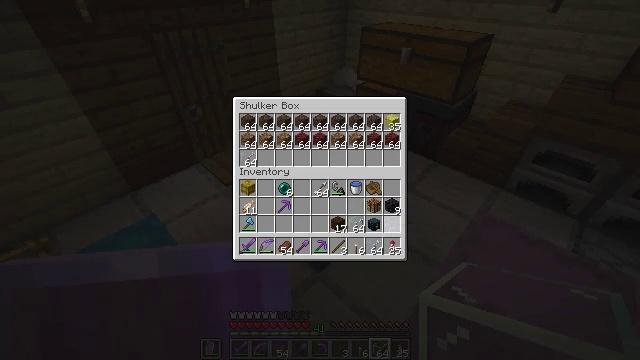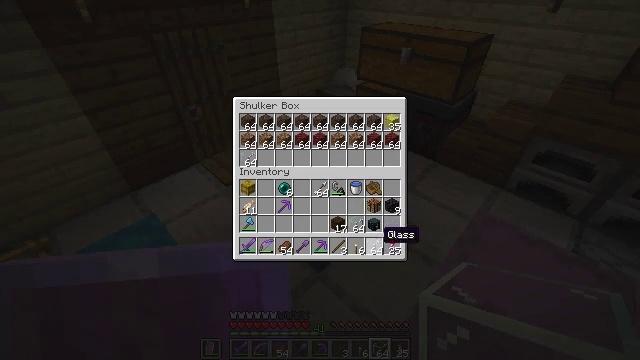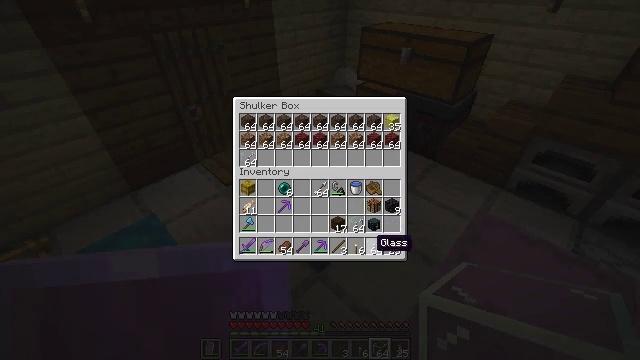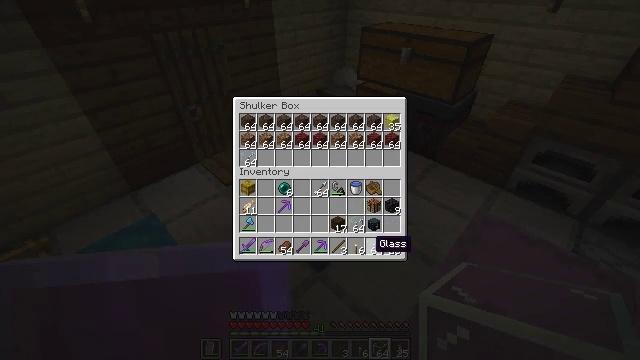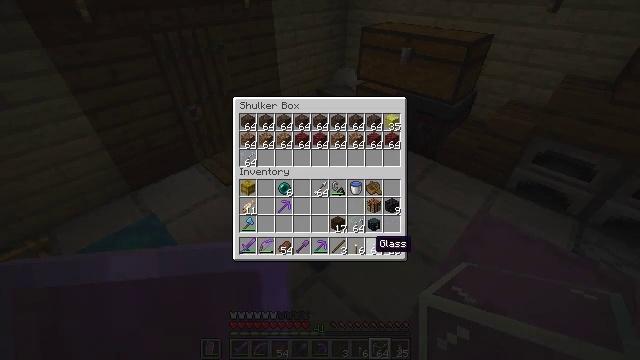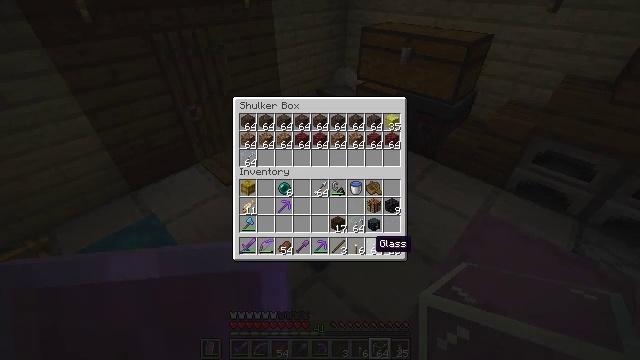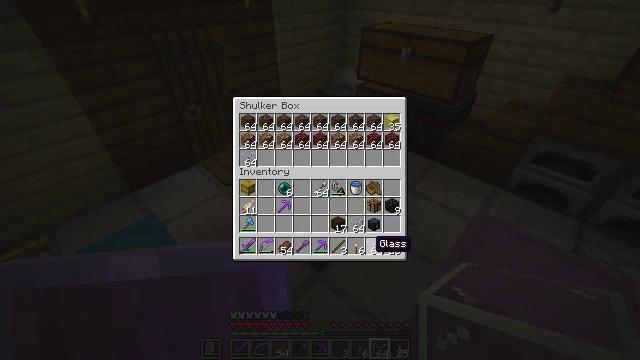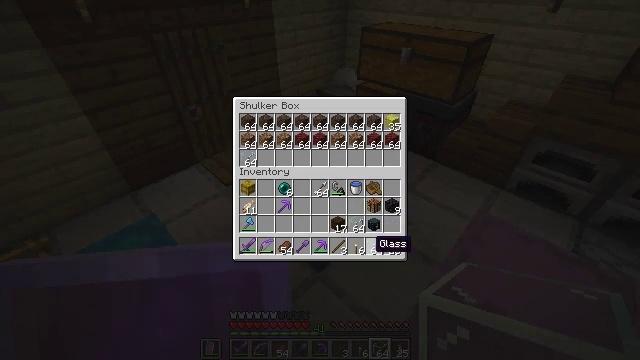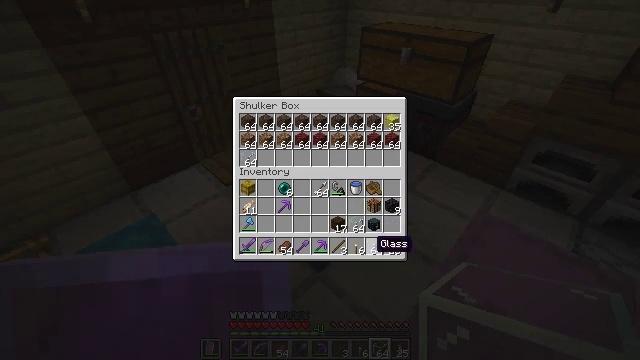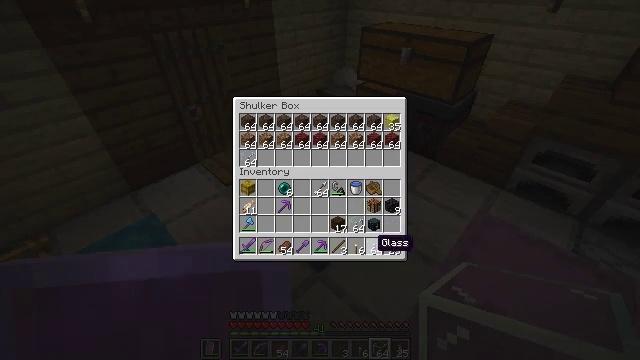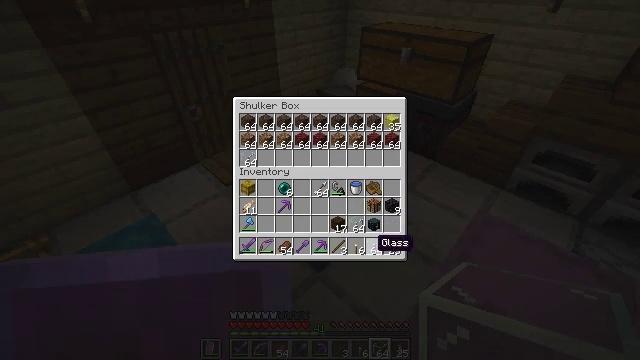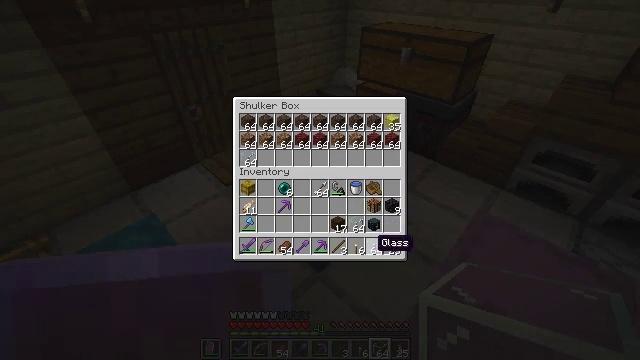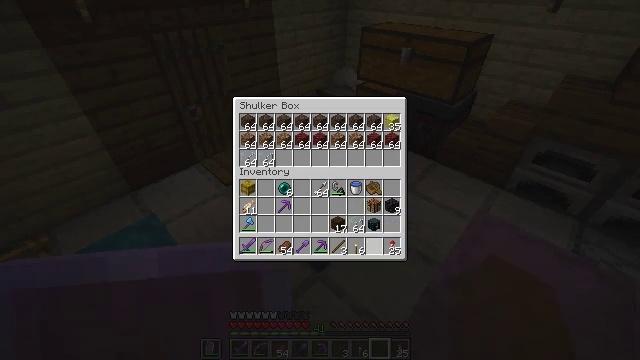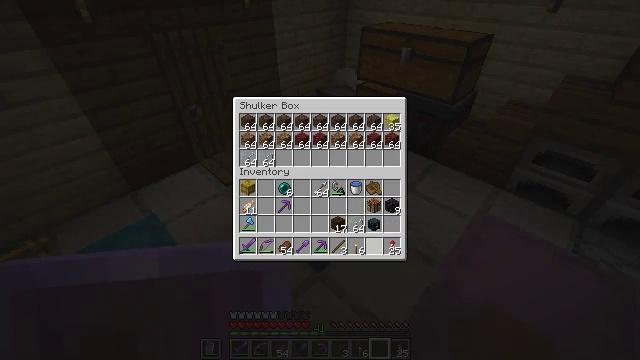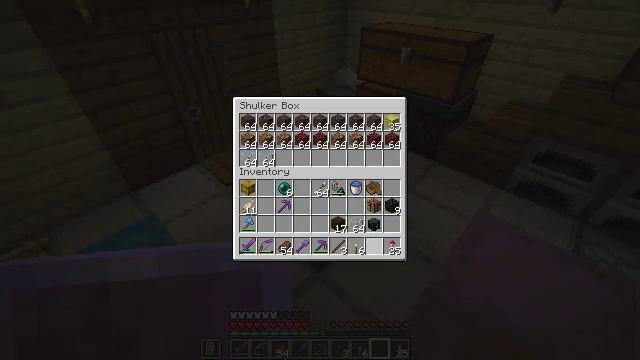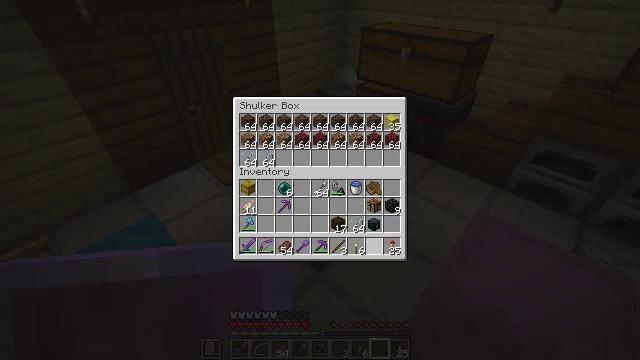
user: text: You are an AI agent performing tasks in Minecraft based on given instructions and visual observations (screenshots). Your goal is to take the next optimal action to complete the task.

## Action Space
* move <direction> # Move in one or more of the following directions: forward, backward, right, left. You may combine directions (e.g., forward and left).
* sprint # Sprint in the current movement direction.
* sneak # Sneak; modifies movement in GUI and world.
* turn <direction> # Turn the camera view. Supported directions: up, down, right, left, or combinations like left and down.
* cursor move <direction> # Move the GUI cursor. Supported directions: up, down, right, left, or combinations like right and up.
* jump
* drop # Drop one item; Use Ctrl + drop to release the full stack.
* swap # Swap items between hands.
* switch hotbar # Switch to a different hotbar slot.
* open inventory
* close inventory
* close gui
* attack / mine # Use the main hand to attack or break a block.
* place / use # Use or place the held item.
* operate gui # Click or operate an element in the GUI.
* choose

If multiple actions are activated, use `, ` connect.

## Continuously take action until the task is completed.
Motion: motion action
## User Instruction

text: mine block cyan shulker box
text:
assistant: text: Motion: sneak, turn left and down
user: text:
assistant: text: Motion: sneak, turn left and down
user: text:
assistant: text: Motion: sneak
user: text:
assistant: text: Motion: sneak
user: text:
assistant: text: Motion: sneak
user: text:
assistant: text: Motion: sneak
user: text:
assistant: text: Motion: sneak
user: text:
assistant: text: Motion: sneak
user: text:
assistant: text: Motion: sneak
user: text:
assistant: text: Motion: sneak
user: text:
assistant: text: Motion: sneak
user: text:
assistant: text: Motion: sneak, attack / mine
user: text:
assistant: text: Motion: sneak, attack / mine
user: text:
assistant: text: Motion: sneak, attack / mine
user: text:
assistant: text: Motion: sneak
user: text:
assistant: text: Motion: sneak
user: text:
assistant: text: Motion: sneak
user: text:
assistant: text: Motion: sneak
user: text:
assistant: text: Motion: sneak, turn up
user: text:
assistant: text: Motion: sneak
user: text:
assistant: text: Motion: sneak
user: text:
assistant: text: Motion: sneak
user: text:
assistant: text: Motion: sneak
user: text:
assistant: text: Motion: sneak
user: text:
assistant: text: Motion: sneak
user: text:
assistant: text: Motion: sneak
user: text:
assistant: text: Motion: sneak
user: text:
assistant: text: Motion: sneak, attack / mine
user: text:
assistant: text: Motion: sneak, attack / mine
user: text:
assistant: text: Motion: sneak, attack / mine